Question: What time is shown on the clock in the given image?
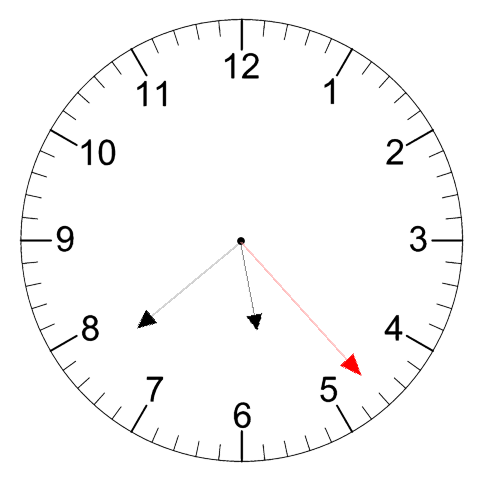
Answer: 05:38:23